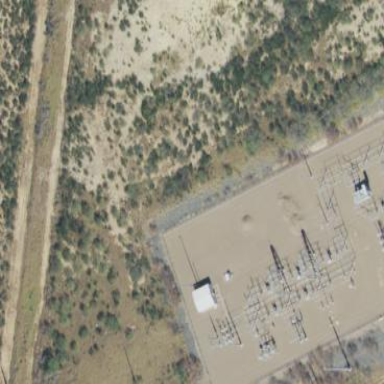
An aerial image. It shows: Fence surrounds transmission level power substation.